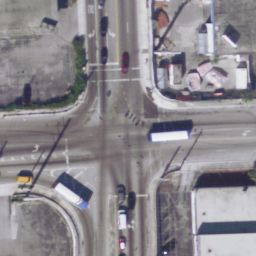
Label: intersection